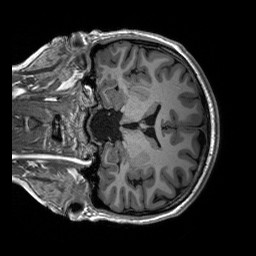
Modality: T1w
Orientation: coronal
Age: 23
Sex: female
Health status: healthy
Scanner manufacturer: siemens
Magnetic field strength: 3 T
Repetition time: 2.53 s
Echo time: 0.00227 s